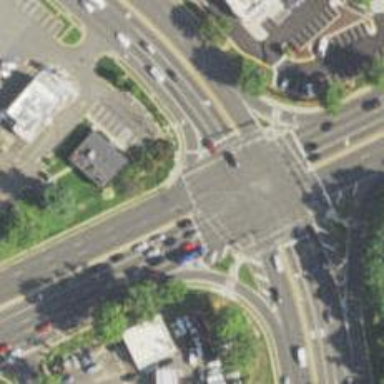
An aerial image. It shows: Marked crossing on the road.